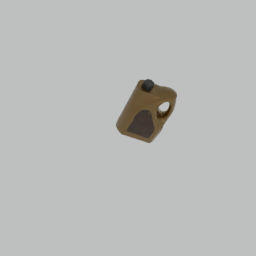
Label: tools